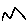
Label: zigzag